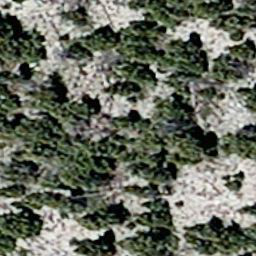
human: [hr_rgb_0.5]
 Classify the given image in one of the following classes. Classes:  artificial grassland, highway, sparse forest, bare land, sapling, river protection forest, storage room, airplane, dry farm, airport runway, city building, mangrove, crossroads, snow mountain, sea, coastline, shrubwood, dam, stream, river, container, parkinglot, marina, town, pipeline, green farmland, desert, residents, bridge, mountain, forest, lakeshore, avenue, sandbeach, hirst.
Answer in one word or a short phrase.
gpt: sparse forest